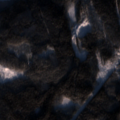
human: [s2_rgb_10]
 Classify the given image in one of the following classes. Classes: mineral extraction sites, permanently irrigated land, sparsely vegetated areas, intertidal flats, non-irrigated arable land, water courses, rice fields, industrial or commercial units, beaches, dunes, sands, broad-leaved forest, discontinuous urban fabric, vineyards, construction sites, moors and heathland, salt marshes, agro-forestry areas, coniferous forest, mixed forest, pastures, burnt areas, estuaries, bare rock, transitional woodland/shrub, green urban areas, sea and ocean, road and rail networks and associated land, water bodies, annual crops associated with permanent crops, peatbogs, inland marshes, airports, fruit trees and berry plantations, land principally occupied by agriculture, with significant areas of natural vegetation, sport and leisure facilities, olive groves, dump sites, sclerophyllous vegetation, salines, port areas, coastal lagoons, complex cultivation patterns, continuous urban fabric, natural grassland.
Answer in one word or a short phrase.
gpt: coniferous forest, mixed forest